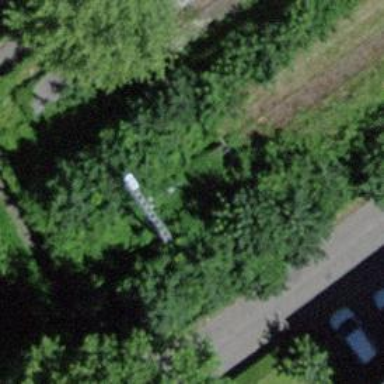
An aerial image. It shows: Railway buffer stop.